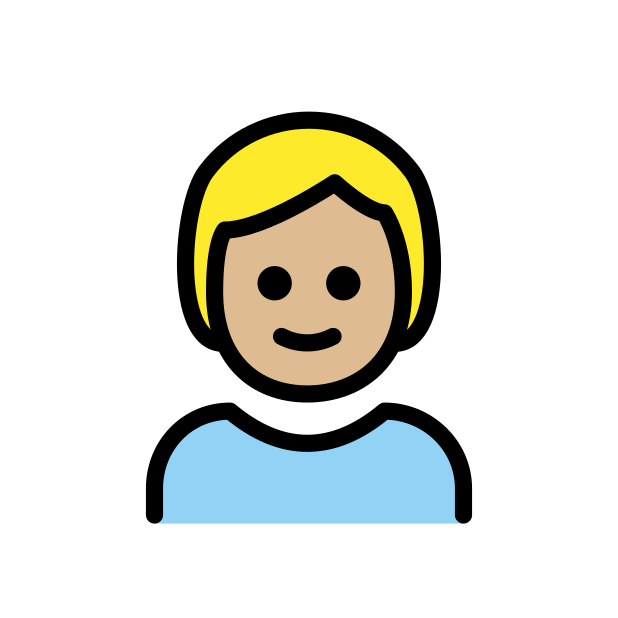
child: medium-light skin tone